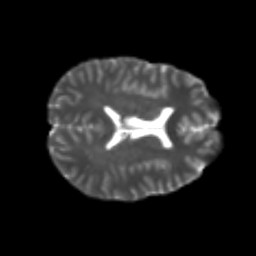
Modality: T2w
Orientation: axial
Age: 22
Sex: male
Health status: healthy
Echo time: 0.074 s